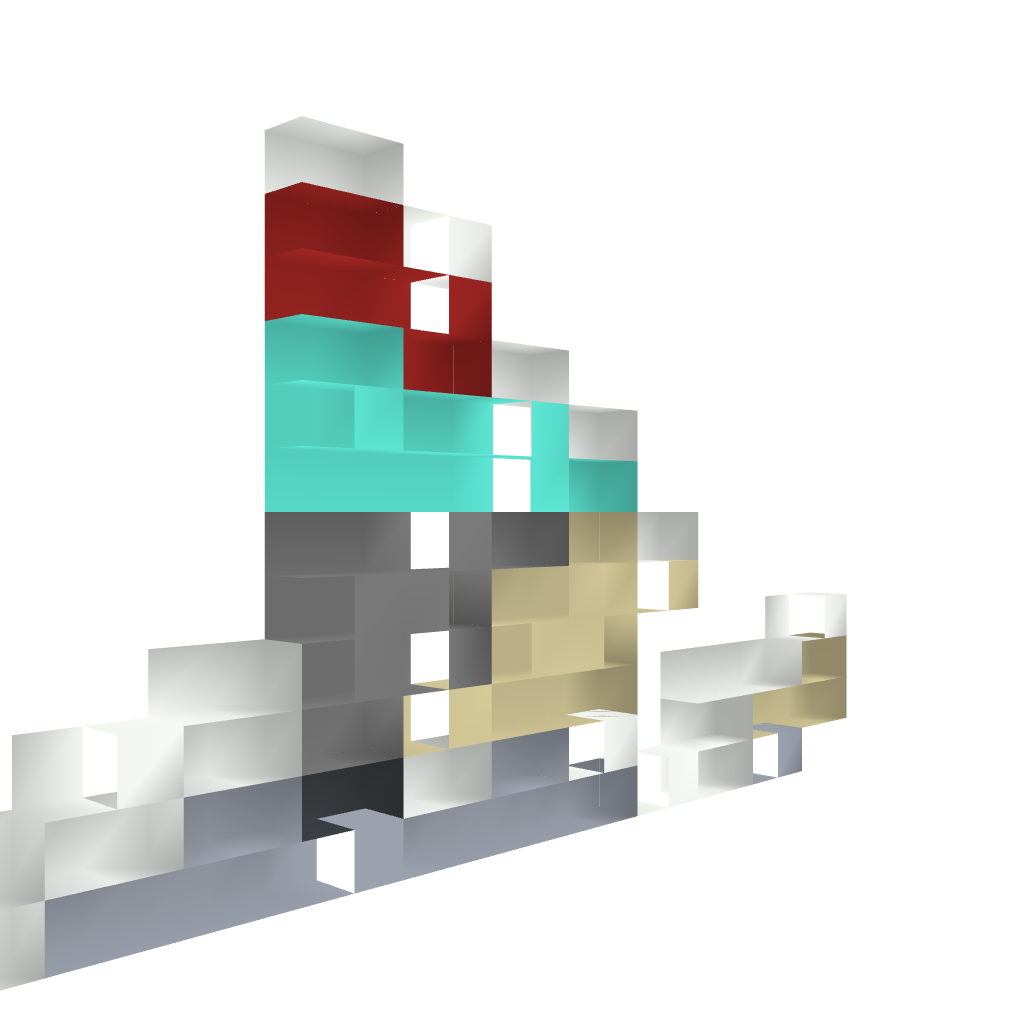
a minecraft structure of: King's Quest